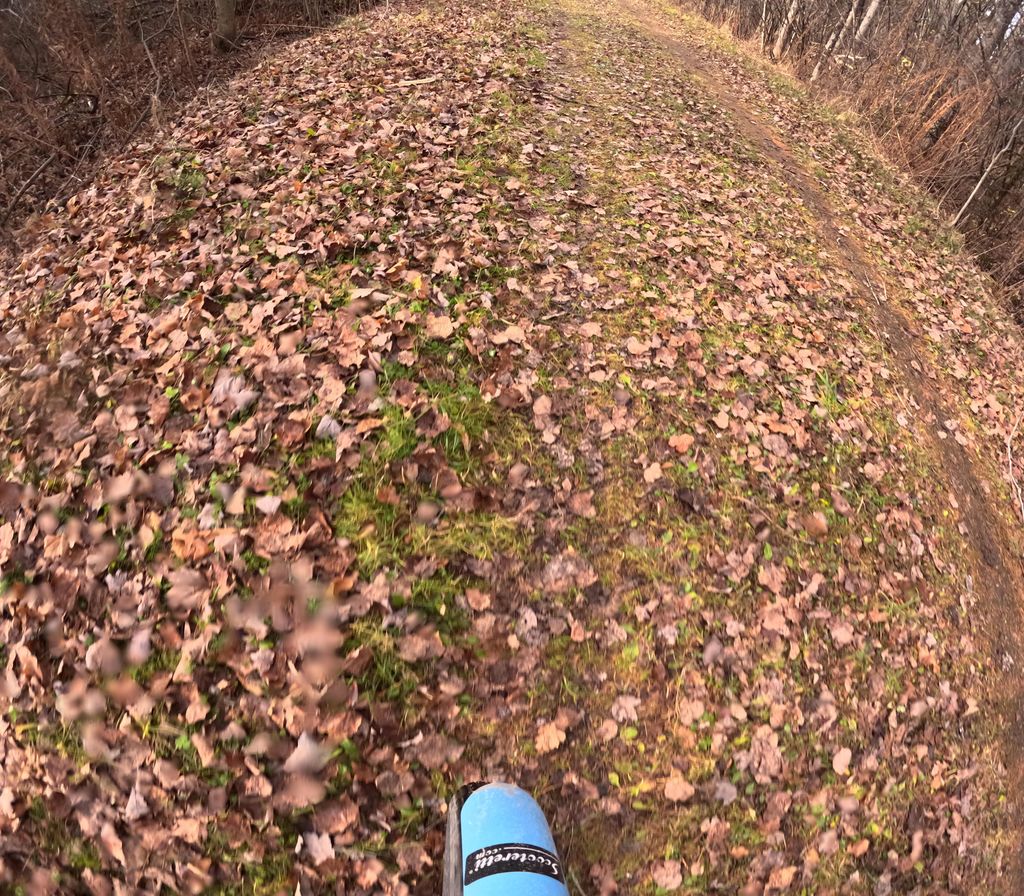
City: ottawa-gatineau